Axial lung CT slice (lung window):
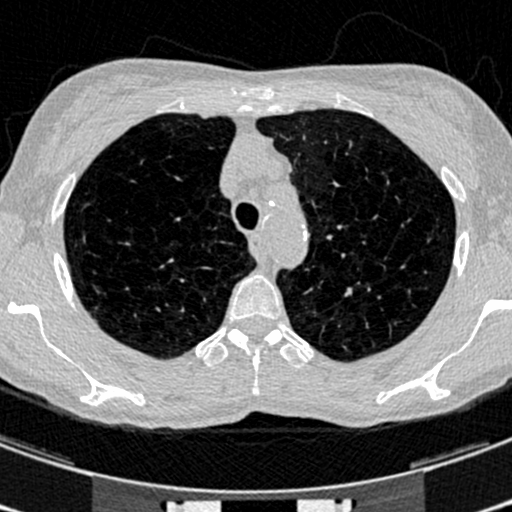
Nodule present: no